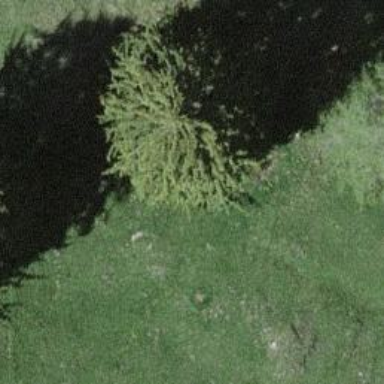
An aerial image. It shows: Evergreen needle-leaved tree.